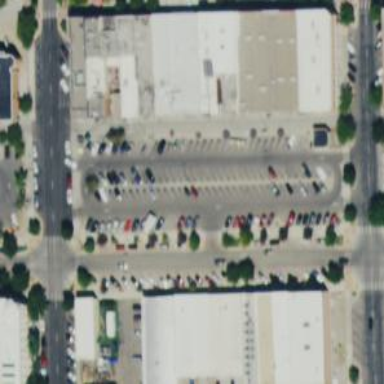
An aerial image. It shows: Parking space is available.